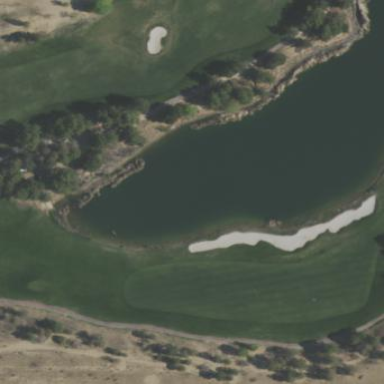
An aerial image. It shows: Area with grass used as rough in golf course.